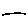
Label: line